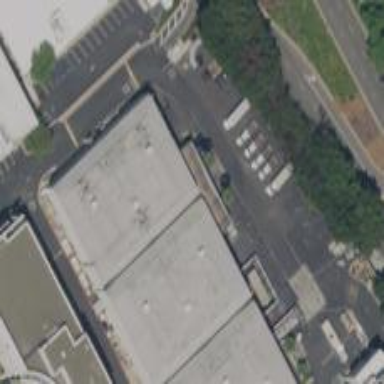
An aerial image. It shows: Industrial building.